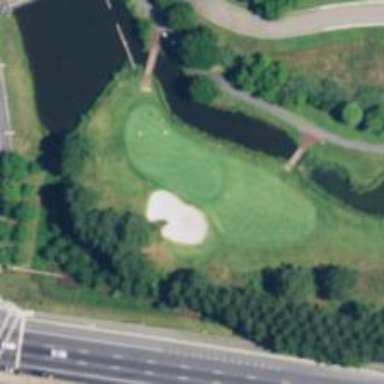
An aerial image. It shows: Golf hole.